Question: i want to Remove One Row of date 2020-01-08 ..second row.. in SQL Server

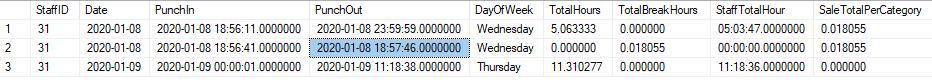
Answer: Try this:
'''
DECLARE @DataSource TABLE
(
[StuffID] INT
,[PucnhOut] DATETIME2
)
INSERT INTO @DataSource ([StuffID], [PucnhOut])
VALUES (1, '2019-01-01 00:00:05')
,(1, '2019-01-01 00:00:06')
,(2, '2019-01-01 00:00:06');
WITH DataSource AS
(
SELECT *
,ROW_NUMBER() OVER(PARTITION BY [StuffID] ORDER BY [PucnhOut] DESC) AS [Rank]
FROM @DataSource
)
DELETE FROM DataSource
WHERE [Rank] > 1;
SELECT *
FROM @DataSource
'''
The idea is to ranked the rows and delete those with rank bigger then '1'. We are using 'ROW_NUMBER' - in the 'partition by' clause list all column by which you are grouping.